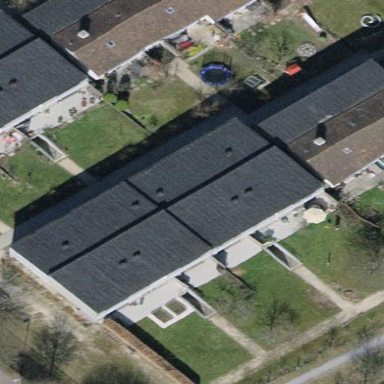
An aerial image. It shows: Building with tile roof.